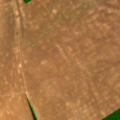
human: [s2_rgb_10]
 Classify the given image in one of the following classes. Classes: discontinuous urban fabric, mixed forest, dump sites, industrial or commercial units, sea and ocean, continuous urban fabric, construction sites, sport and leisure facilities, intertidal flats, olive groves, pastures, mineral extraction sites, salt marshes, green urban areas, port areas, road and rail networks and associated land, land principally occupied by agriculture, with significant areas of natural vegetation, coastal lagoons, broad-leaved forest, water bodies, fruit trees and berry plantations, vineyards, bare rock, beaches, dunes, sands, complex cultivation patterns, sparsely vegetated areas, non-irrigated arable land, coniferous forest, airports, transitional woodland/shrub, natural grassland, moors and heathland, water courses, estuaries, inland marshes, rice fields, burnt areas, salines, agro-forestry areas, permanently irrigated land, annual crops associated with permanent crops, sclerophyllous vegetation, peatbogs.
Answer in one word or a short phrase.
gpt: non-irrigated arable land